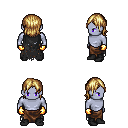
a pixel art fantasy rpg character, male body template, dark elf, purple skin, black tattered cape, robe skirt, blonde long bangs hairstyle, gold gloves, black shoes, four views (front, back, left, right), 2x2 character sprite sheet, small pixel art, hard edges, no anti-aliasing